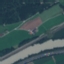
Land use / land cover class: River